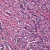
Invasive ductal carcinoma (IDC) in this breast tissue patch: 1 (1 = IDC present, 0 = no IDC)